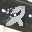
Label: 2